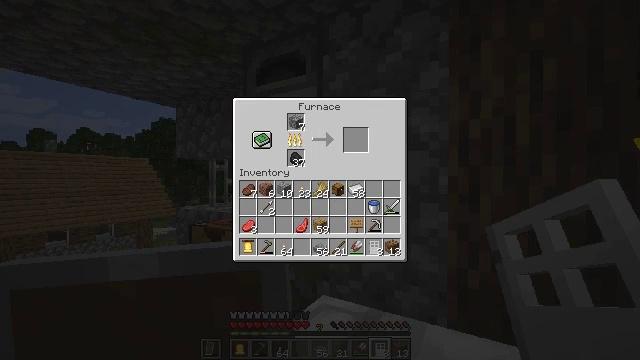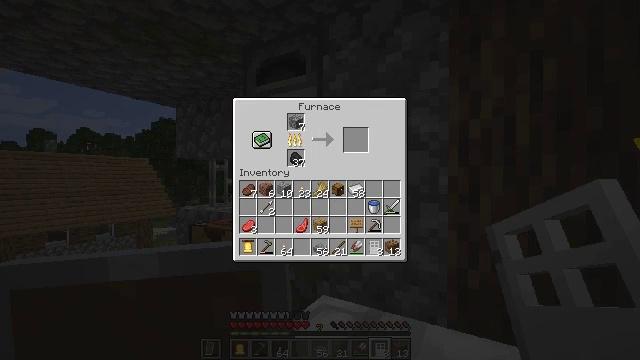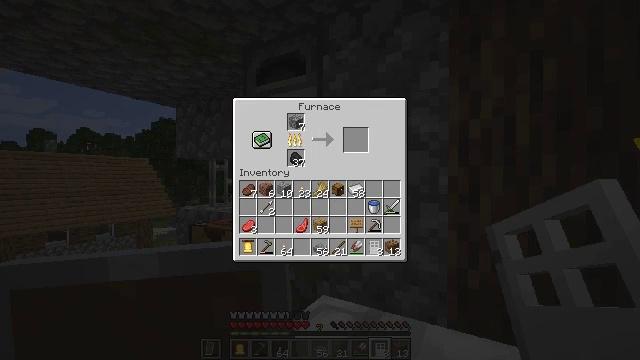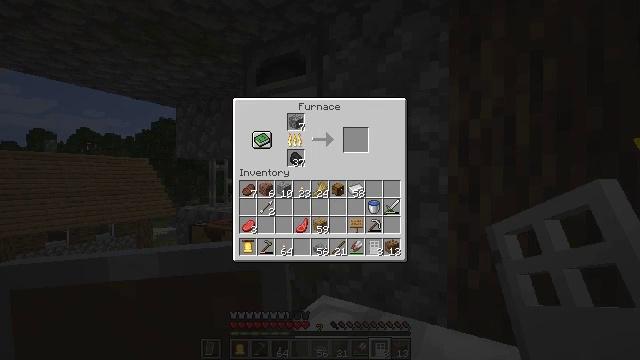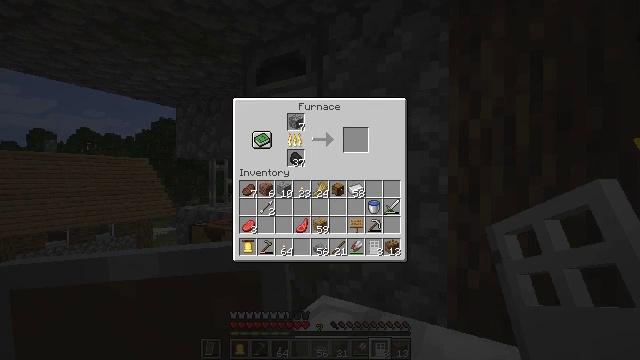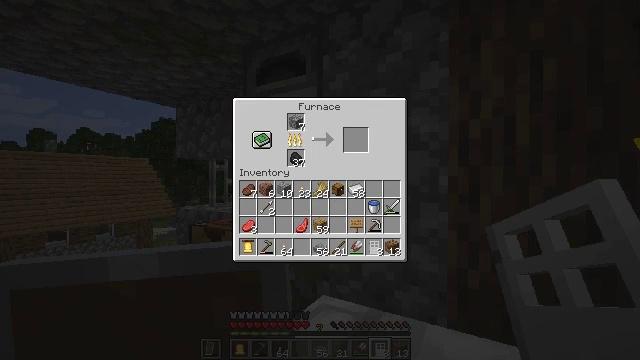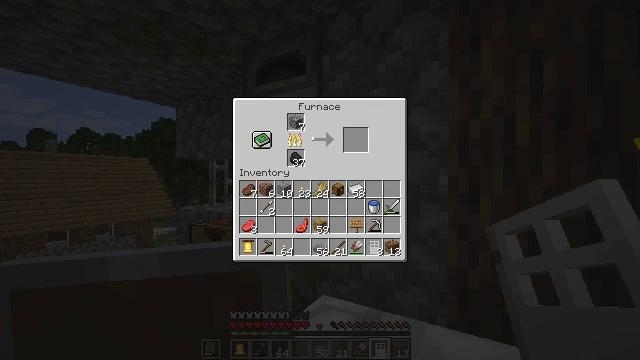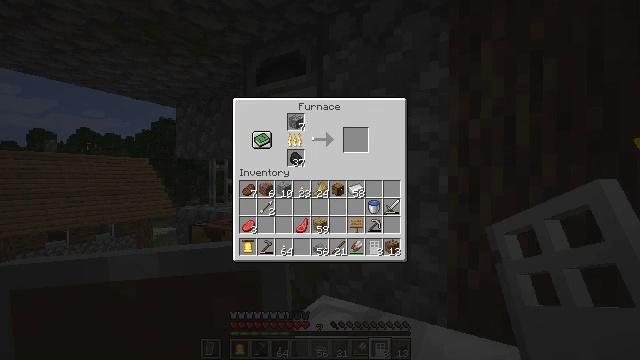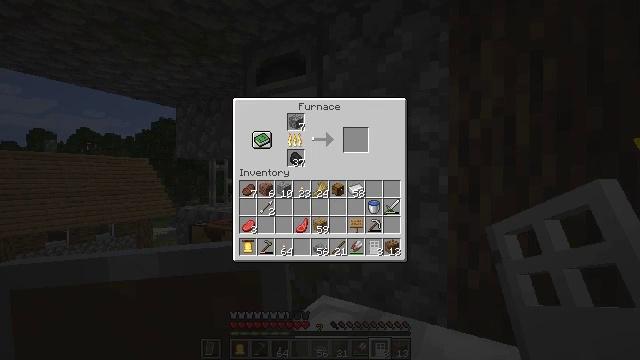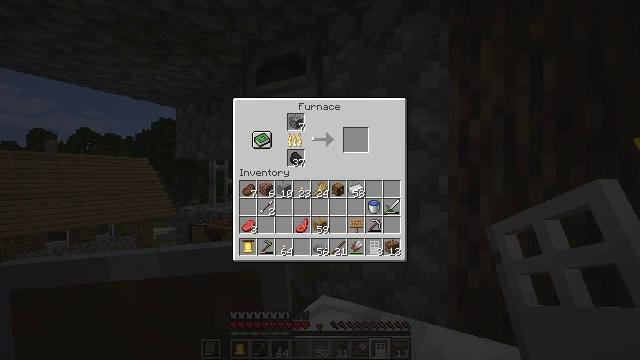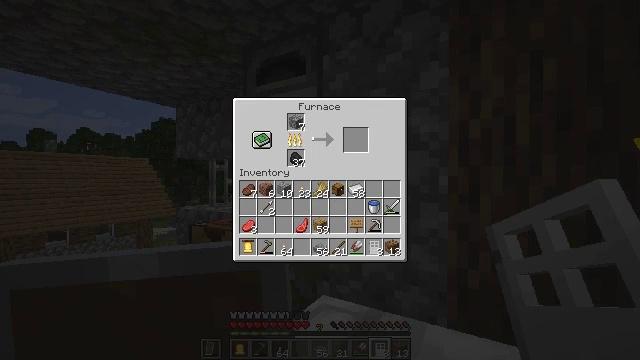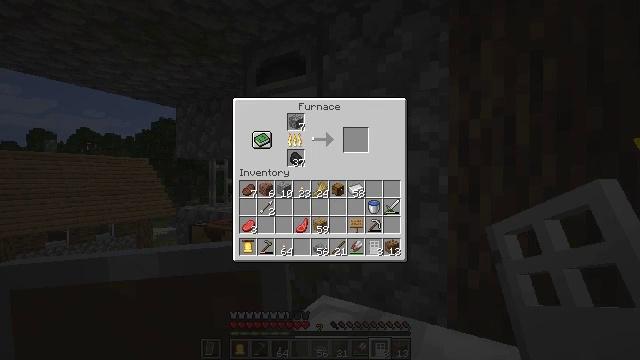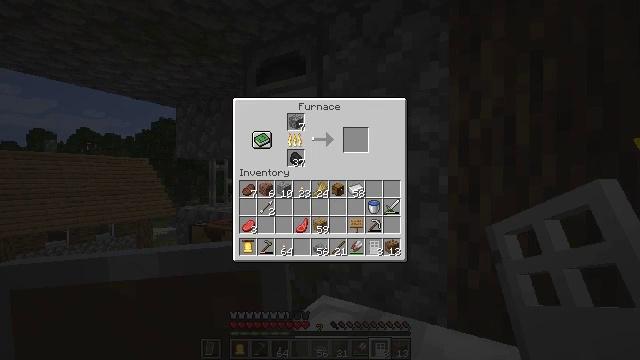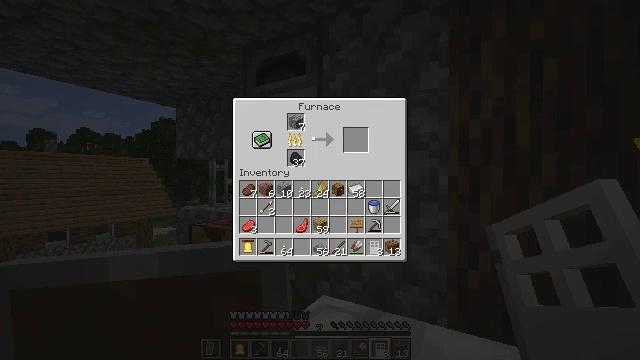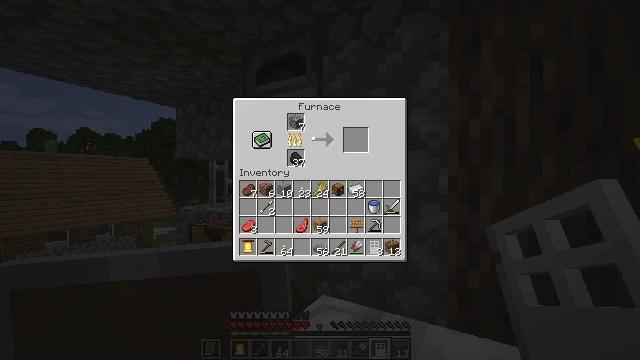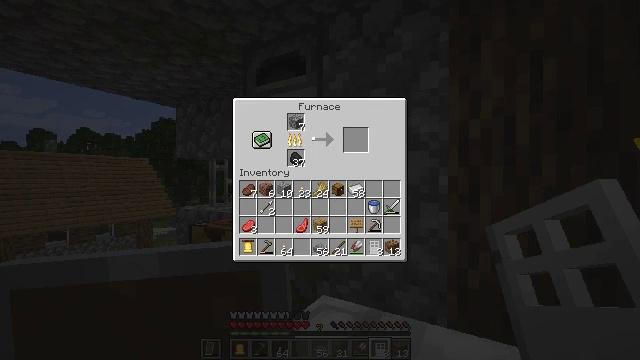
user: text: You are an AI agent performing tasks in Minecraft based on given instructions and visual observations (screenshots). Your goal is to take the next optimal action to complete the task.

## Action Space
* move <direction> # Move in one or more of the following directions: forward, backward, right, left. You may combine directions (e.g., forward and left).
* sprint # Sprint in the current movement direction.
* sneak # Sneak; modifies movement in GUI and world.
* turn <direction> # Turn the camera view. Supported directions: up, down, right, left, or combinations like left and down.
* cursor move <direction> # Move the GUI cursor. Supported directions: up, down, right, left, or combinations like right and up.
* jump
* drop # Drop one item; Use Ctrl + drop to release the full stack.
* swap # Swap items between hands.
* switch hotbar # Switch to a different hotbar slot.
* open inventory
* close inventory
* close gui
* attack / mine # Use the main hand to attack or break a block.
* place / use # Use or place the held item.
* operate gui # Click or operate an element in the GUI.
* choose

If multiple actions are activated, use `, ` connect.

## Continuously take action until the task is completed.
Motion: motion action
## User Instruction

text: Use coal in a furnace to smelt cobblestone into stone.
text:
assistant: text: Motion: no_op
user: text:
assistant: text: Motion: no_op
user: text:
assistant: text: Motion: no_op
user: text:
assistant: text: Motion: no_op
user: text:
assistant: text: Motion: no_op
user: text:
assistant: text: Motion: no_op
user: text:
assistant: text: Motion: no_op
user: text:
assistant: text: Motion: no_op
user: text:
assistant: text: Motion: no_op
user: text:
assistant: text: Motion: no_op
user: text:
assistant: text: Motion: no_op
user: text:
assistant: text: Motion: no_op
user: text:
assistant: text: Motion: no_op
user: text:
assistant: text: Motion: no_op
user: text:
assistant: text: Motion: no_op
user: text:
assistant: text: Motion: no_op
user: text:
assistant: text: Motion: no_op
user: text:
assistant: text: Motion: no_op
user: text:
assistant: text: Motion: no_op
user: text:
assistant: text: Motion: no_op
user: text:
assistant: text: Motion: no_op
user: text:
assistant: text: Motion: no_op
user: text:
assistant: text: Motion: no_op
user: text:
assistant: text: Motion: no_op
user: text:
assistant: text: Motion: no_op
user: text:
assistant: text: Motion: no_op
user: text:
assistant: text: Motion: no_op
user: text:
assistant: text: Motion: no_op
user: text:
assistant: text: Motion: no_op
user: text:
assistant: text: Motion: no_op